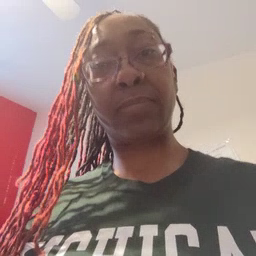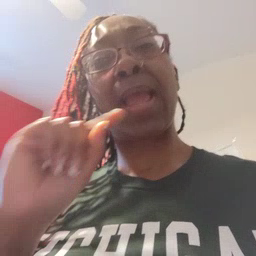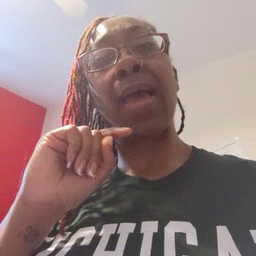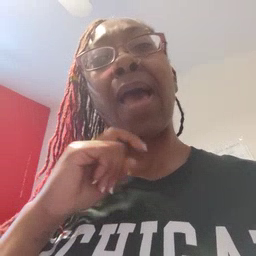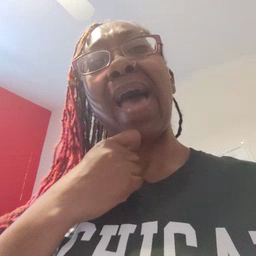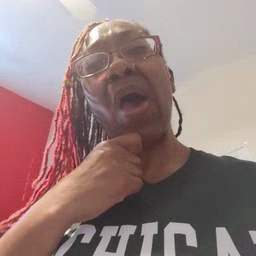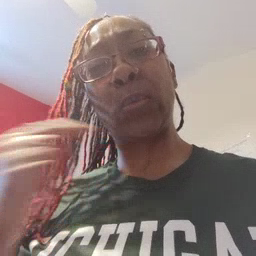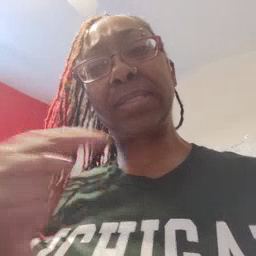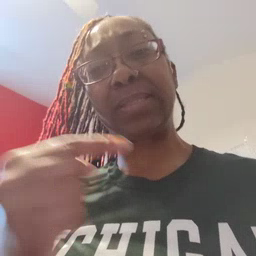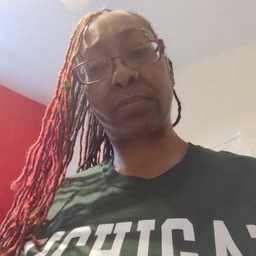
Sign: owie